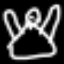
Label: angel